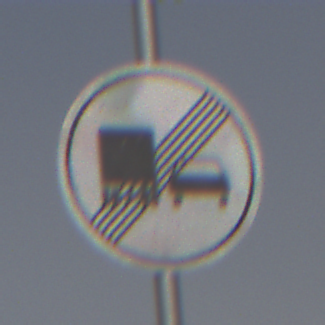
Verkehrszeichen: EndeUeberholverbotKraftfahrzeuge
Umgebung: Outdoor, Nature
Tageszeit: MorningAfternoon
Wetter: PartlyCloudy
Licht: Natural
Jahreszeit: NotSpecified
Kontrast: MediumContrast